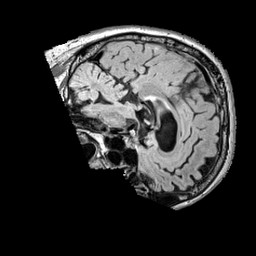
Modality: FLAIR
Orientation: sagittal
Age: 70
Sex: male
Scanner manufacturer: siemens
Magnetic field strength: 3 T
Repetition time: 5 s
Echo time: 0.387 s